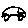
Label: car